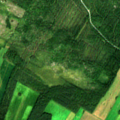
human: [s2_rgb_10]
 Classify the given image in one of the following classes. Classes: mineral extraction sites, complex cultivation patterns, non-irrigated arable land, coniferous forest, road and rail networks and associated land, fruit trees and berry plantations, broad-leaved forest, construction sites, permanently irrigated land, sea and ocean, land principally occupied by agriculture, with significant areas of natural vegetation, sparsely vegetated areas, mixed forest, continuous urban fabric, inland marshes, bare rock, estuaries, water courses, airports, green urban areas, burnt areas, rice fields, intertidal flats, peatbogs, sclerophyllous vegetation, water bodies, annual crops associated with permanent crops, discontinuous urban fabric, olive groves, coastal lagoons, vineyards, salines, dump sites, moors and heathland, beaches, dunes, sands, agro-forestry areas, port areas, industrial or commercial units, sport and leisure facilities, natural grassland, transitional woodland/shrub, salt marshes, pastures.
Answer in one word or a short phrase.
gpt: non-irrigated arable land, land principally occupied by agriculture, with significant areas of natural vegetation, coniferous forest, mixed forest